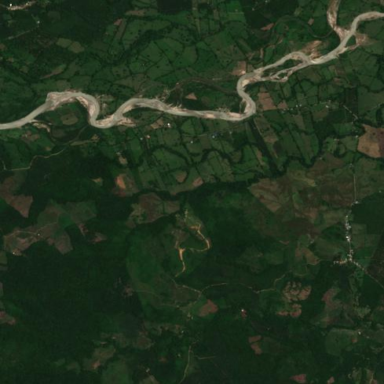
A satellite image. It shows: Natural riverbed.